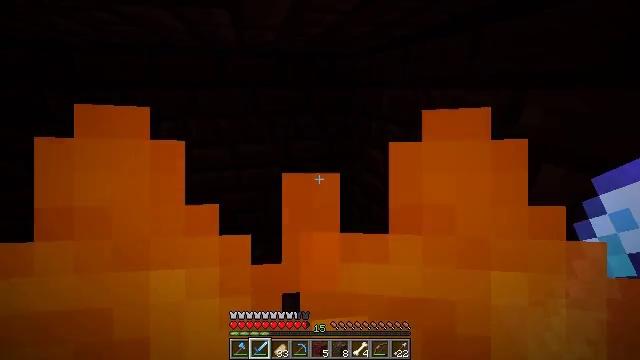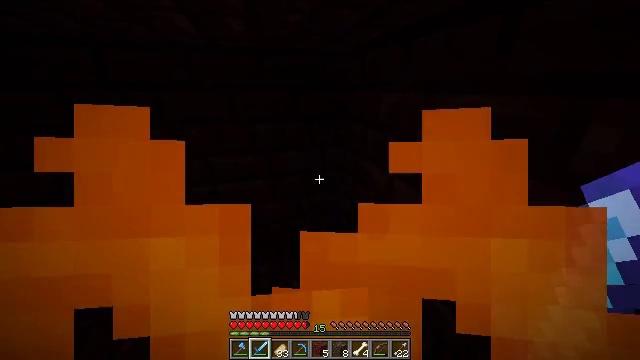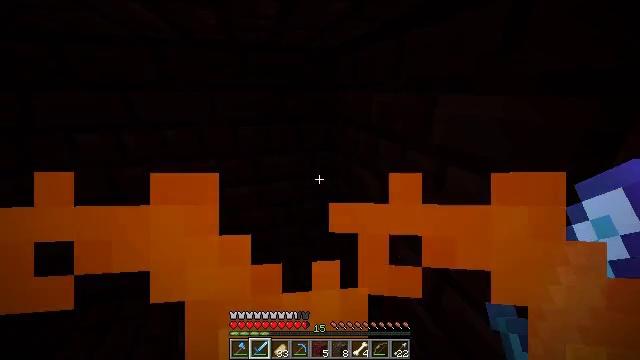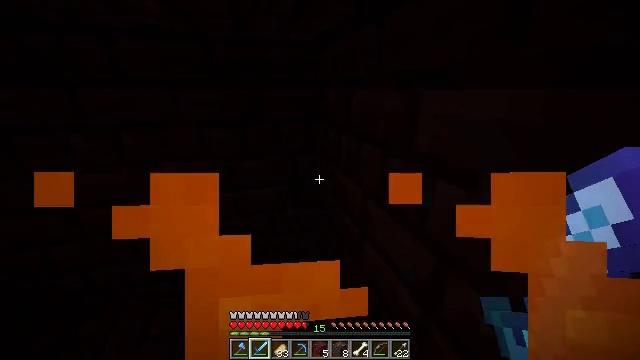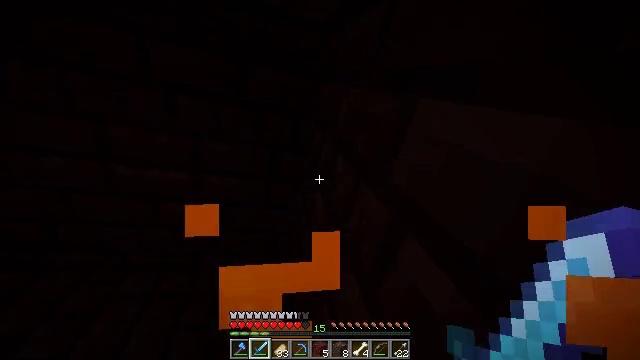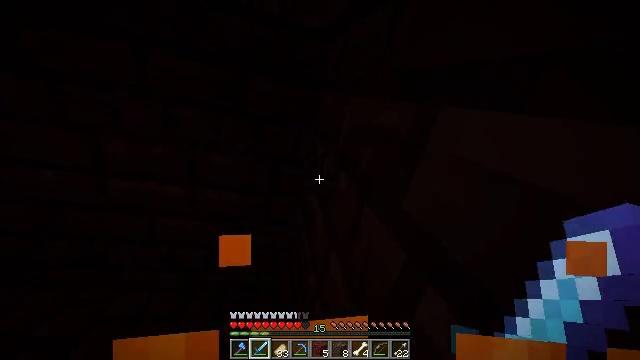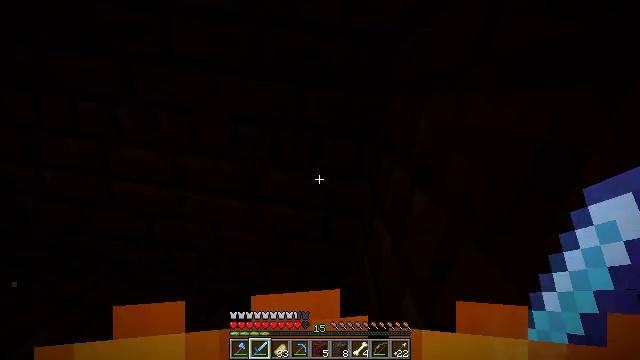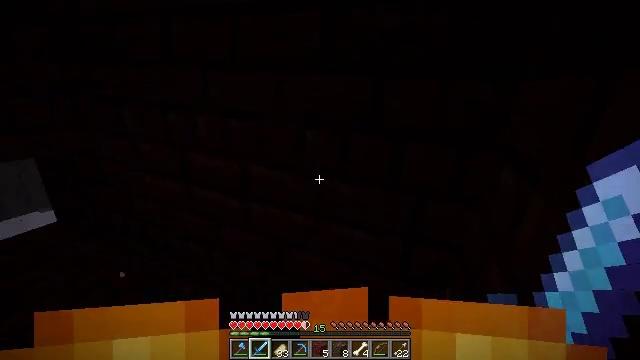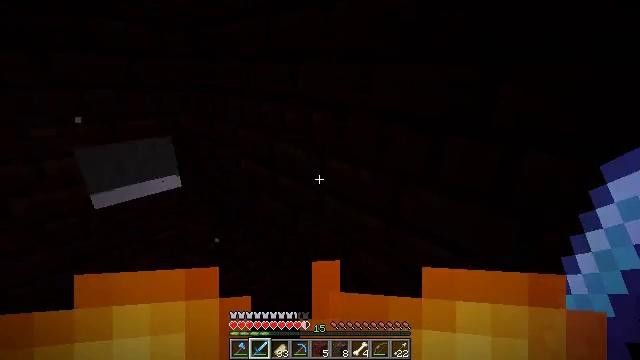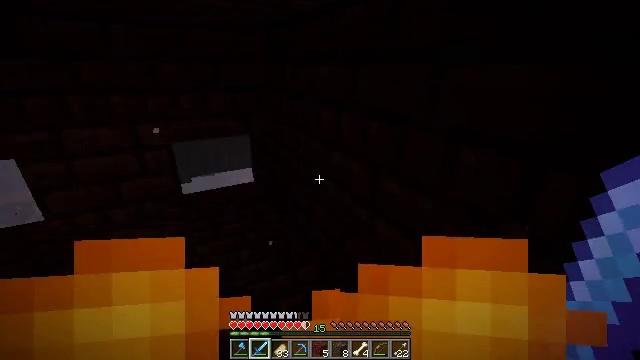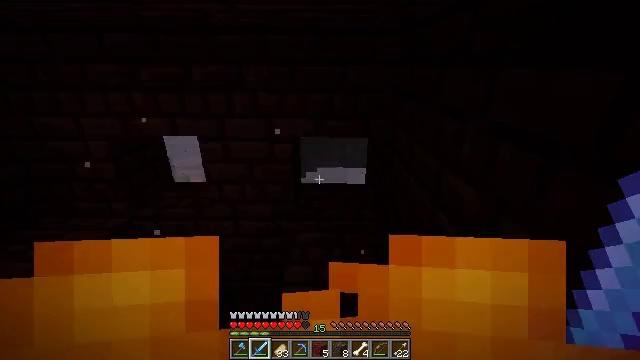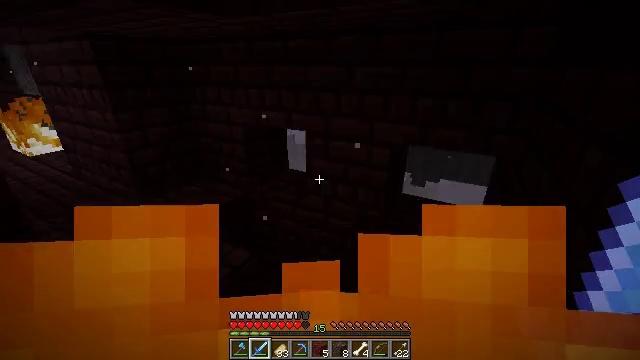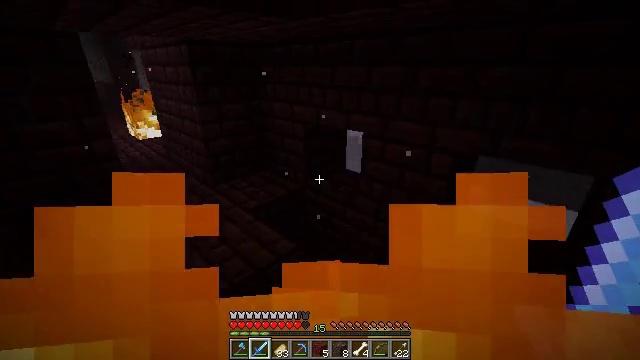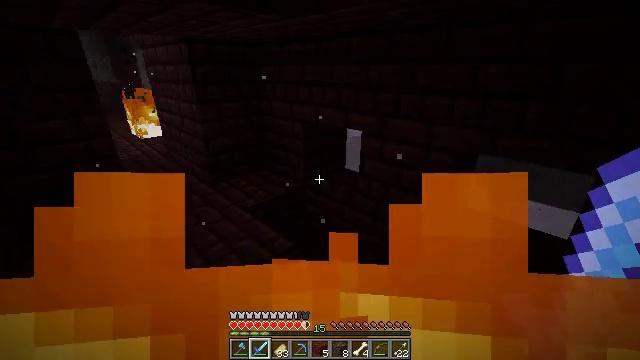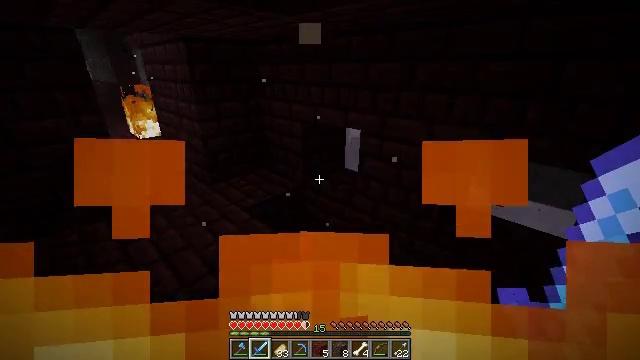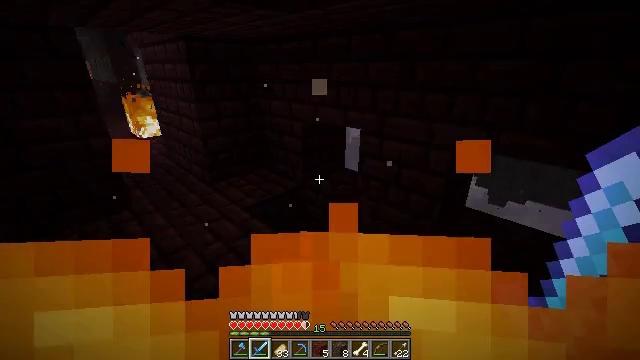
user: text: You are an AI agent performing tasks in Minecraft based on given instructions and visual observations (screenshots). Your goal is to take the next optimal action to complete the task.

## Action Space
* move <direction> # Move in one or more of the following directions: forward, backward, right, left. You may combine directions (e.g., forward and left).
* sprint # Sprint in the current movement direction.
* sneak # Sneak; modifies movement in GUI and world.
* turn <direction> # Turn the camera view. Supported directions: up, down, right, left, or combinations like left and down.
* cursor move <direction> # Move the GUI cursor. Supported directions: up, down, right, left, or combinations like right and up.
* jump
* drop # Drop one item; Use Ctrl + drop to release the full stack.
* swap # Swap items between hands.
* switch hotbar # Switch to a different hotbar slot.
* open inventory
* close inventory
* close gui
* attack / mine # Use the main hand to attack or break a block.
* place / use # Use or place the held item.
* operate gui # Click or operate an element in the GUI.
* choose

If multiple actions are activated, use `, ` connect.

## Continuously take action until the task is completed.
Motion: motion action
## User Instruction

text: Destroy the fire.
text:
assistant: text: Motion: move forward and move right
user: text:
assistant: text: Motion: move forward and move right
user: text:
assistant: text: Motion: move forward and move right
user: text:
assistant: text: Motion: move forward and move right
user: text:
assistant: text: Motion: move forward and move right, turn left and up
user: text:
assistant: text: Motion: move forward and move right, turn left
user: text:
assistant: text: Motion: move forward and move right, turn left
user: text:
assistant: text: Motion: move forward and move right, turn left and down
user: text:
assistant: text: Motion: move forward and move right, turn left
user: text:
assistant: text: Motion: move forward and move right, turn left
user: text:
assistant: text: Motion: move right, turn left
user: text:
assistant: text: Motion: turn left
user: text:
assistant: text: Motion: no_op
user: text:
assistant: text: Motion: no_op
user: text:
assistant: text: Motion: no_op
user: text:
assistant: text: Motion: turn right
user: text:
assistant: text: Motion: turn right and up
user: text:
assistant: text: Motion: turn left
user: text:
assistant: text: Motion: turn left
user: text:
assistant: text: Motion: turn left
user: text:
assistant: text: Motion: turn left
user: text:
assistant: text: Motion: turn left
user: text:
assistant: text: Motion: no_op
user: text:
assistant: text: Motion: no_op
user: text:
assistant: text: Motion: no_op
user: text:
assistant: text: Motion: no_op
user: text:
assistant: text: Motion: no_op
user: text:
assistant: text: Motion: no_op
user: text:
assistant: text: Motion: move left
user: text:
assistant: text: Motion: move left, turn right